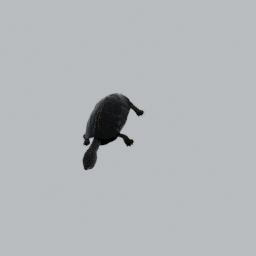
Label: animals